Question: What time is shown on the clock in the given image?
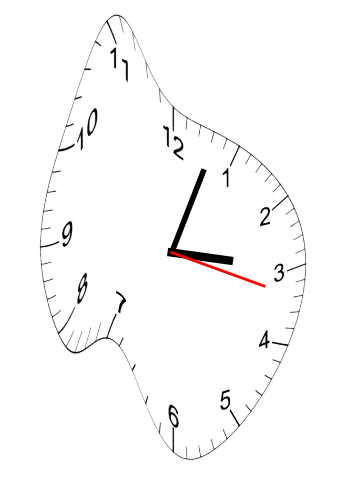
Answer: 03:03:17